Question: The question is in bold at the end so please read this as a whole.
I have a 'QAbstractScrollArea' widget that I manually and completely render in the OnPaint() event.
In its constructor I set
'''
setAttribute( Qt::WA_OpaquePaintEvent, true );
setAttribute( Qt::WA_NoSystemBackground, true );
setStyleSheet( "QWidget { background-color: rgb(0,0,77); }" );
'''
and the paint event looks like this:
'''
void MyArea::paintEvent (QPaintEvent *event) {
QPainter view(viewport());
view.fillRect(rect(), backgroundBrush);
renderedPixmap = heavyAndSlowRenderingOnAPixmap();
view.drawPixmap(viewRect, renderedPixmap, pixmapRect);
}
'''
as you can see there's a "slow" function involved to render stuff into a pixmap.
The problem is: when I resize the window, I can see for a moment a white flickering in the area not yet redrawn

I know I can't avoid the white region until the viewport has been redrawn, but .
So here's the question: ?
I can't seem to find a way to achieve this.. it seems all graphics operations are buffered and then immediately bit-blitted to the screen together. I'm using Windows 8.1 x64 and Qt5. Any way to immediately draw the background color and then proceed with the rest of the rendering?
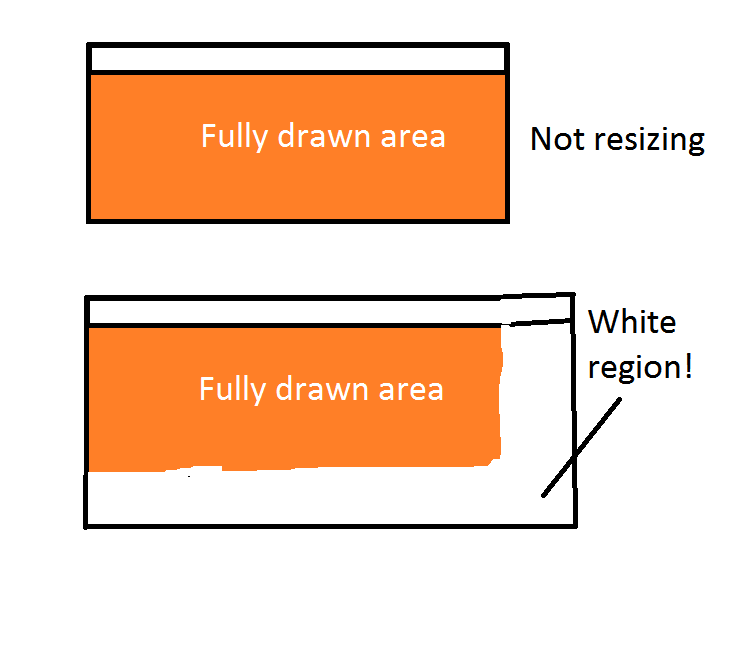
Answer: The best solution would be to move the expensive rendering out of the paintEvent(), potentially into another thread. You'll want to cache the rendered pixmap anyway. Update that pixmap when really needed and then call update() to trigger a repaint.